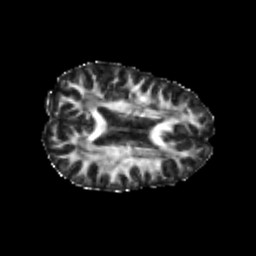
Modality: FA
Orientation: axial
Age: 24
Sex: female
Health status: healthy
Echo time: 0.074 s